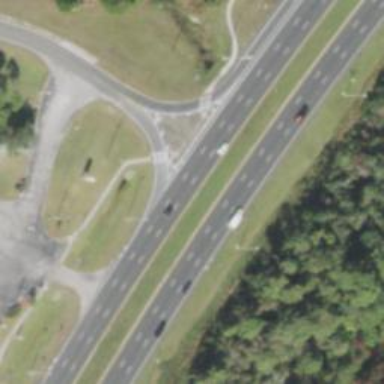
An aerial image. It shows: Trunk link highway.